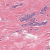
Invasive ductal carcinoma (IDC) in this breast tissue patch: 1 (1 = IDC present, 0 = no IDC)